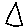
Label: triangle